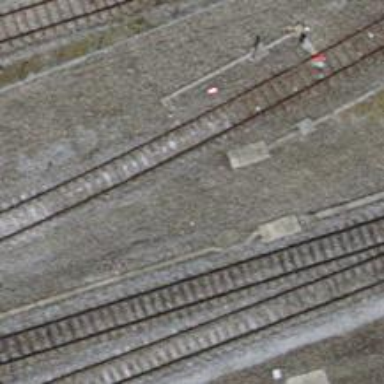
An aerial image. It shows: Single track railway in yard.